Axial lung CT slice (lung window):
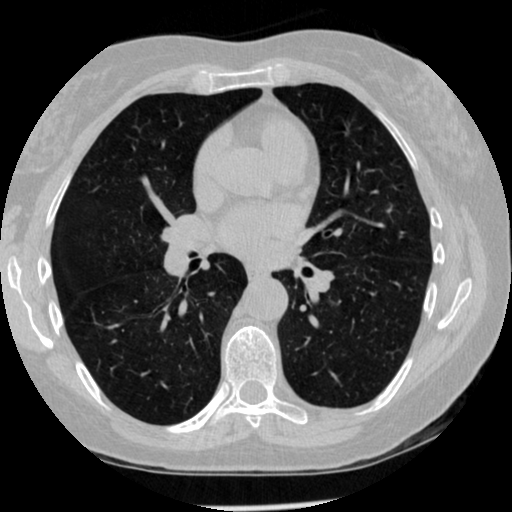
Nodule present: no